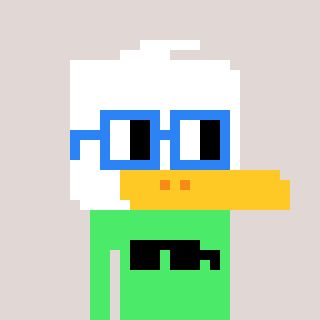
a pixel art character with square blue glasses, a duck-shaped head and a teal-colored body on a warm background